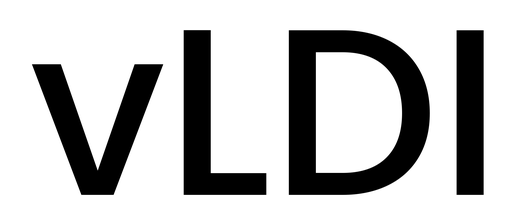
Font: Poppins-Medium